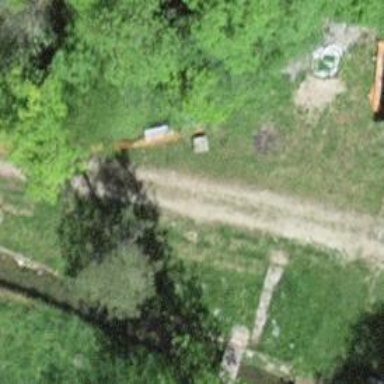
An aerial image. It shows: Bench.